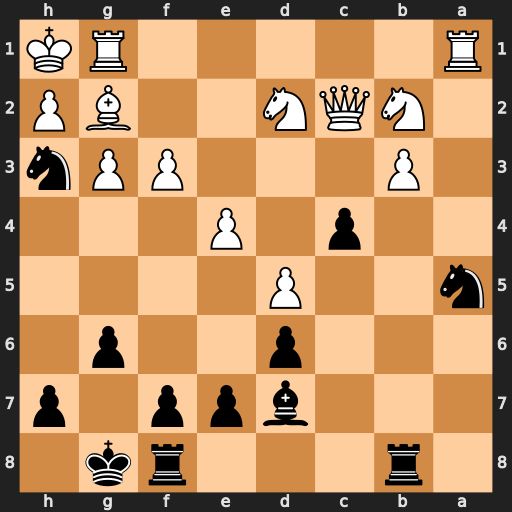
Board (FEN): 1r3rk1/3bpp1p/3p2p1/n2P4/2p1P3/1P3PPn/1NQN2BP/R5RK
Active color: b
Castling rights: -
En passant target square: -
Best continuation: Nf2#